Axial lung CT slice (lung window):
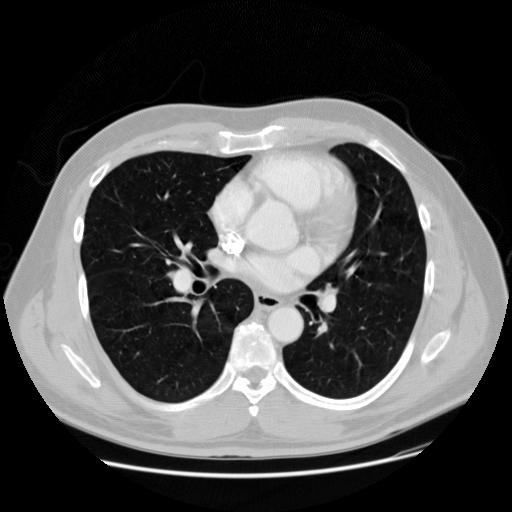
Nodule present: no